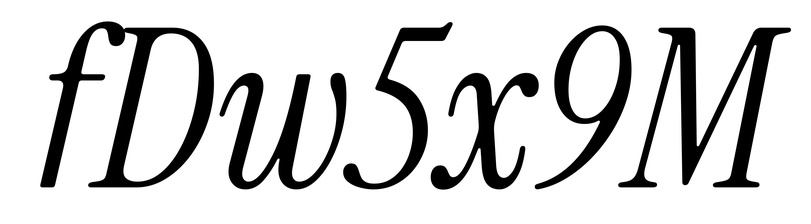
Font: InstrumentSerif-Italic